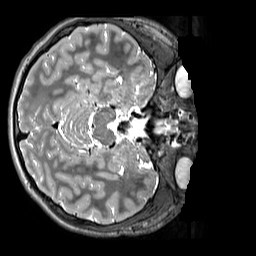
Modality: T2w
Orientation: axial
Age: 12
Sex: male
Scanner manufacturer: siemens
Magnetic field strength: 3 T
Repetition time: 3.2 s
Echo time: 0.408 s